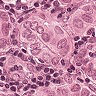
Metastatic tissue present: yes